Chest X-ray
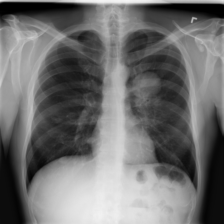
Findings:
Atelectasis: negative
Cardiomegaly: negative
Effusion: negative
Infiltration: negative
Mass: negative
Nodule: negative
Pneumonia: negative
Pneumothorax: negative
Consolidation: negative
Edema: negative
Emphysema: negative
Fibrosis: negative
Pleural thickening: negative
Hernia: negative